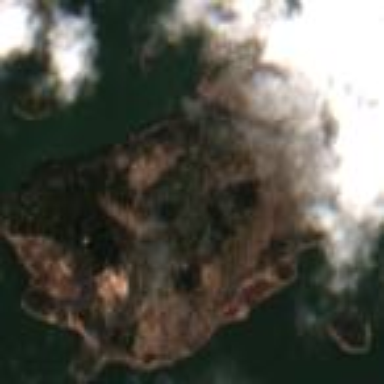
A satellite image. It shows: Image showing island.